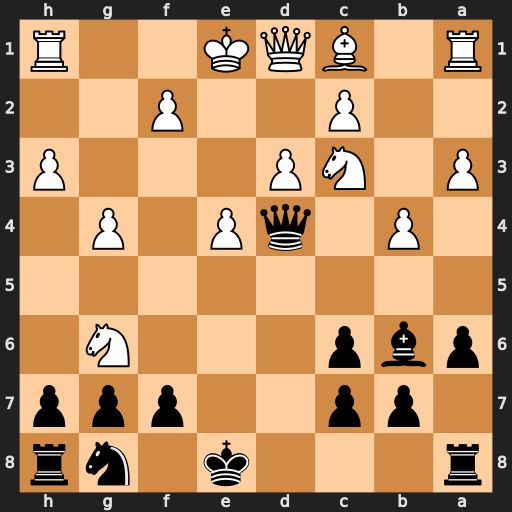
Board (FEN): r3k1nr/1pp2ppp/pbp3N1/8/1P1qP1P1/P1NP3P/2P2P2/R1BQK2R
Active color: b
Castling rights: KQkq
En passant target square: -
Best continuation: Qxf2#